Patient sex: M
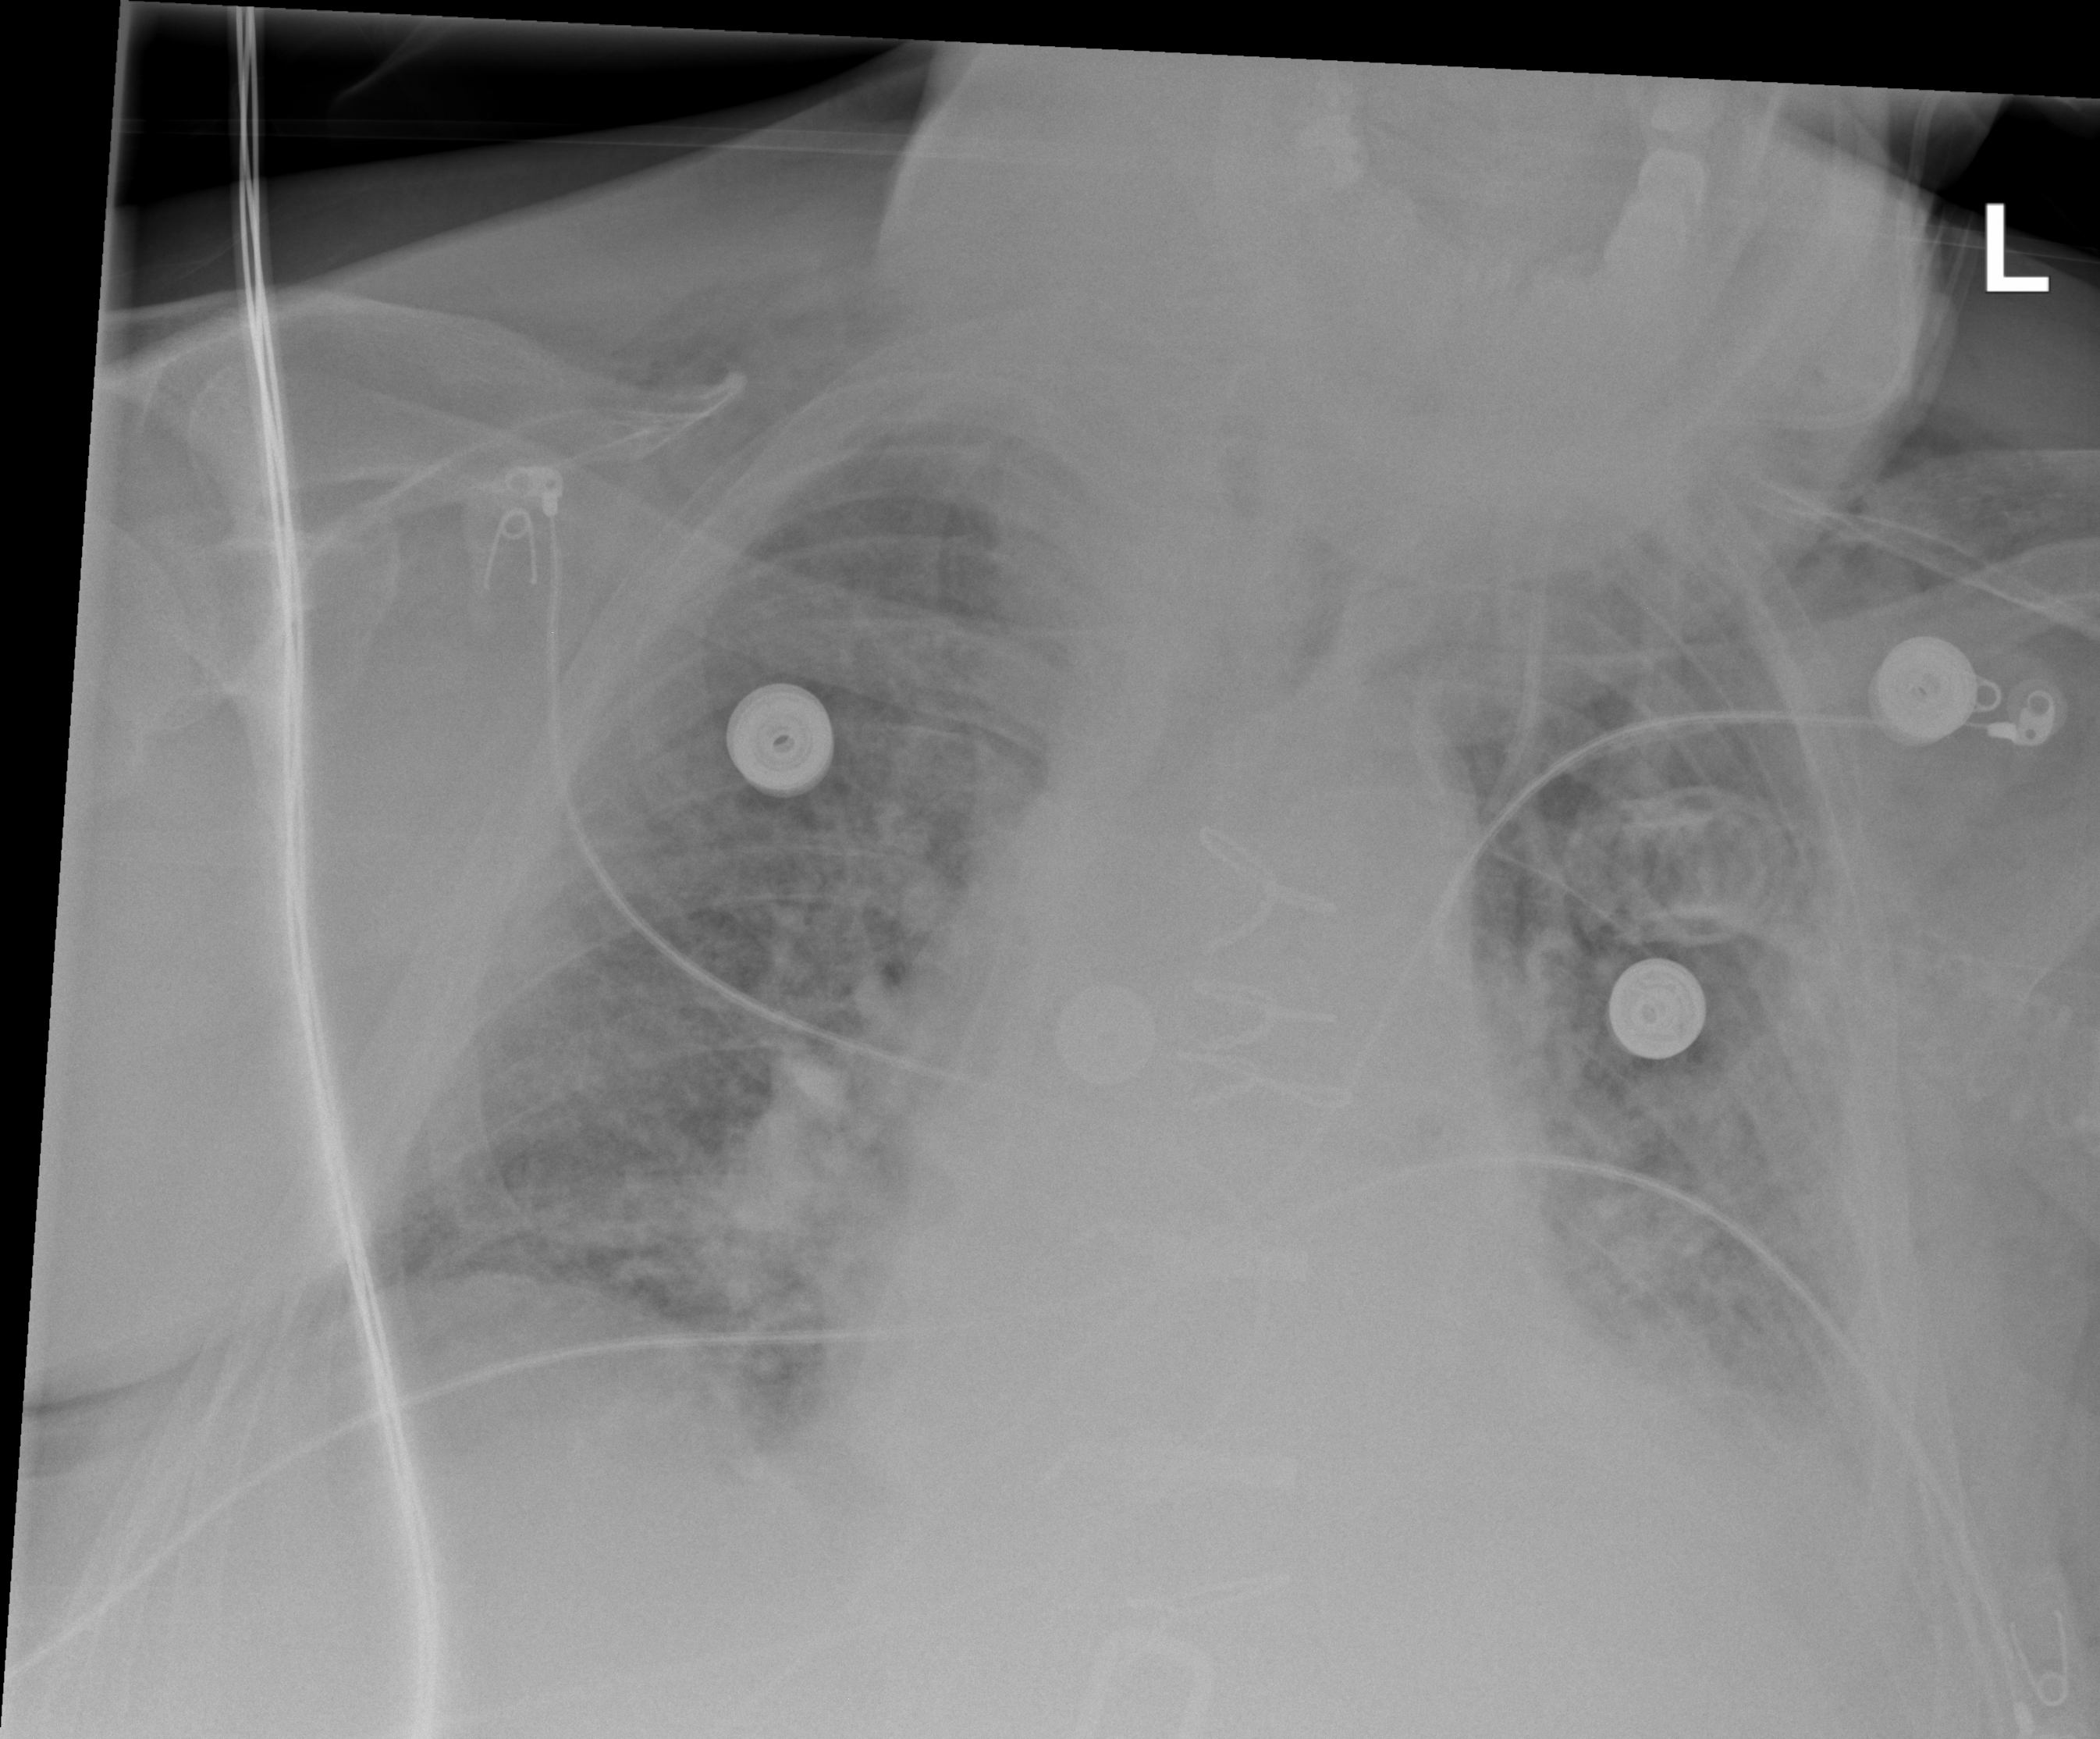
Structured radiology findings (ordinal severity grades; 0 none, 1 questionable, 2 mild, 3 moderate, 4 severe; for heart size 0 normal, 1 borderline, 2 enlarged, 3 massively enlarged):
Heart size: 2
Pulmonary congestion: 3
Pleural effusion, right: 0
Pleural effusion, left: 2
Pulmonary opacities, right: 2
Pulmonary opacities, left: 2
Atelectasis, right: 2
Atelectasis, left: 2